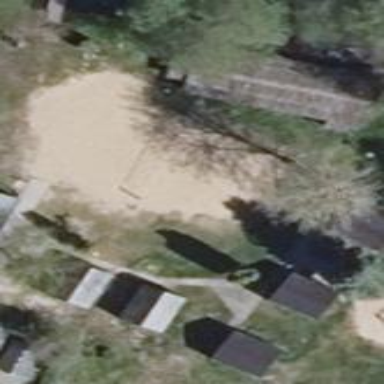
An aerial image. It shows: Volleyball court on leisure land pitch.